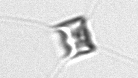
Label: Chaetoceros_similis